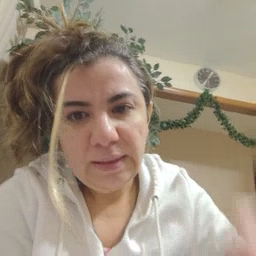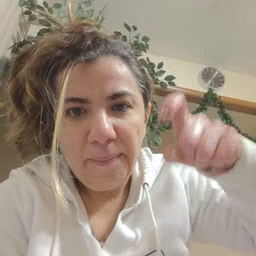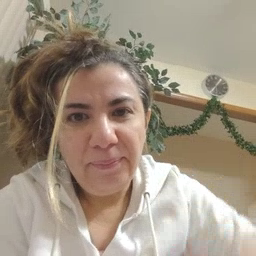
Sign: time